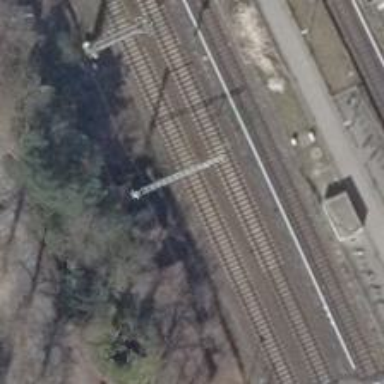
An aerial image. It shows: Railway track with contact line for electrification.